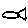
Label: fish